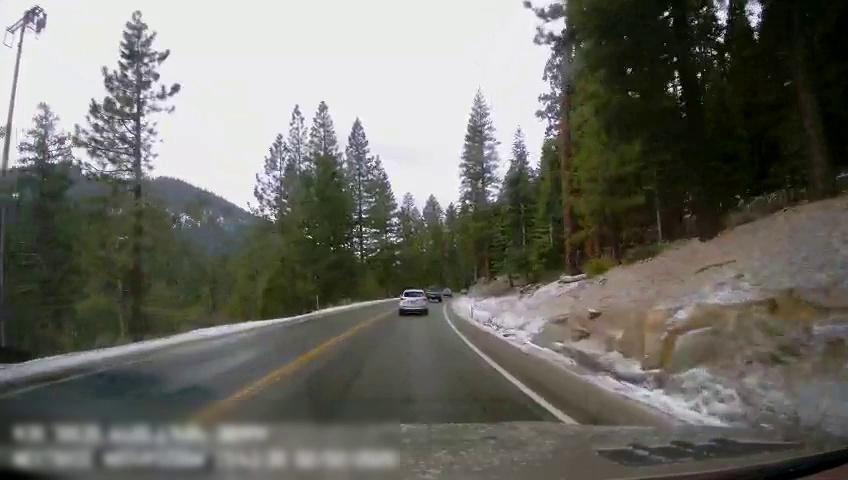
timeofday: Day
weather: Cloudy
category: Drivable Space
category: Vehicles | Car
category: Vehicles | Truck
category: Vehicles | Car
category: Lanes | Current Lane
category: Lanes | Current Lane
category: Lanes | Opposite Lane
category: Lanes | Opposite Lane